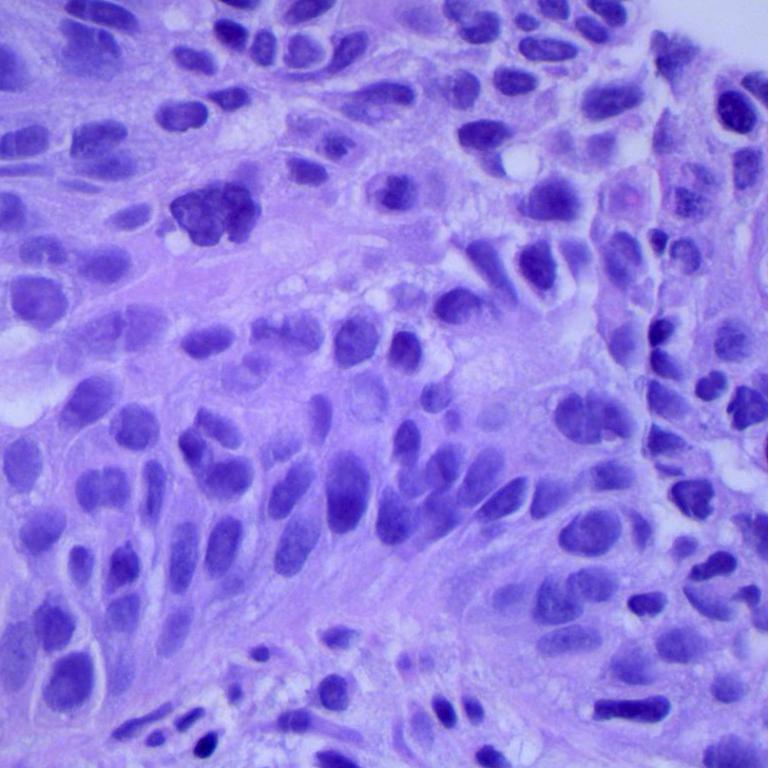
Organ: lung
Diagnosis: squamous carcinomas